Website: bh-photo
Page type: receipt
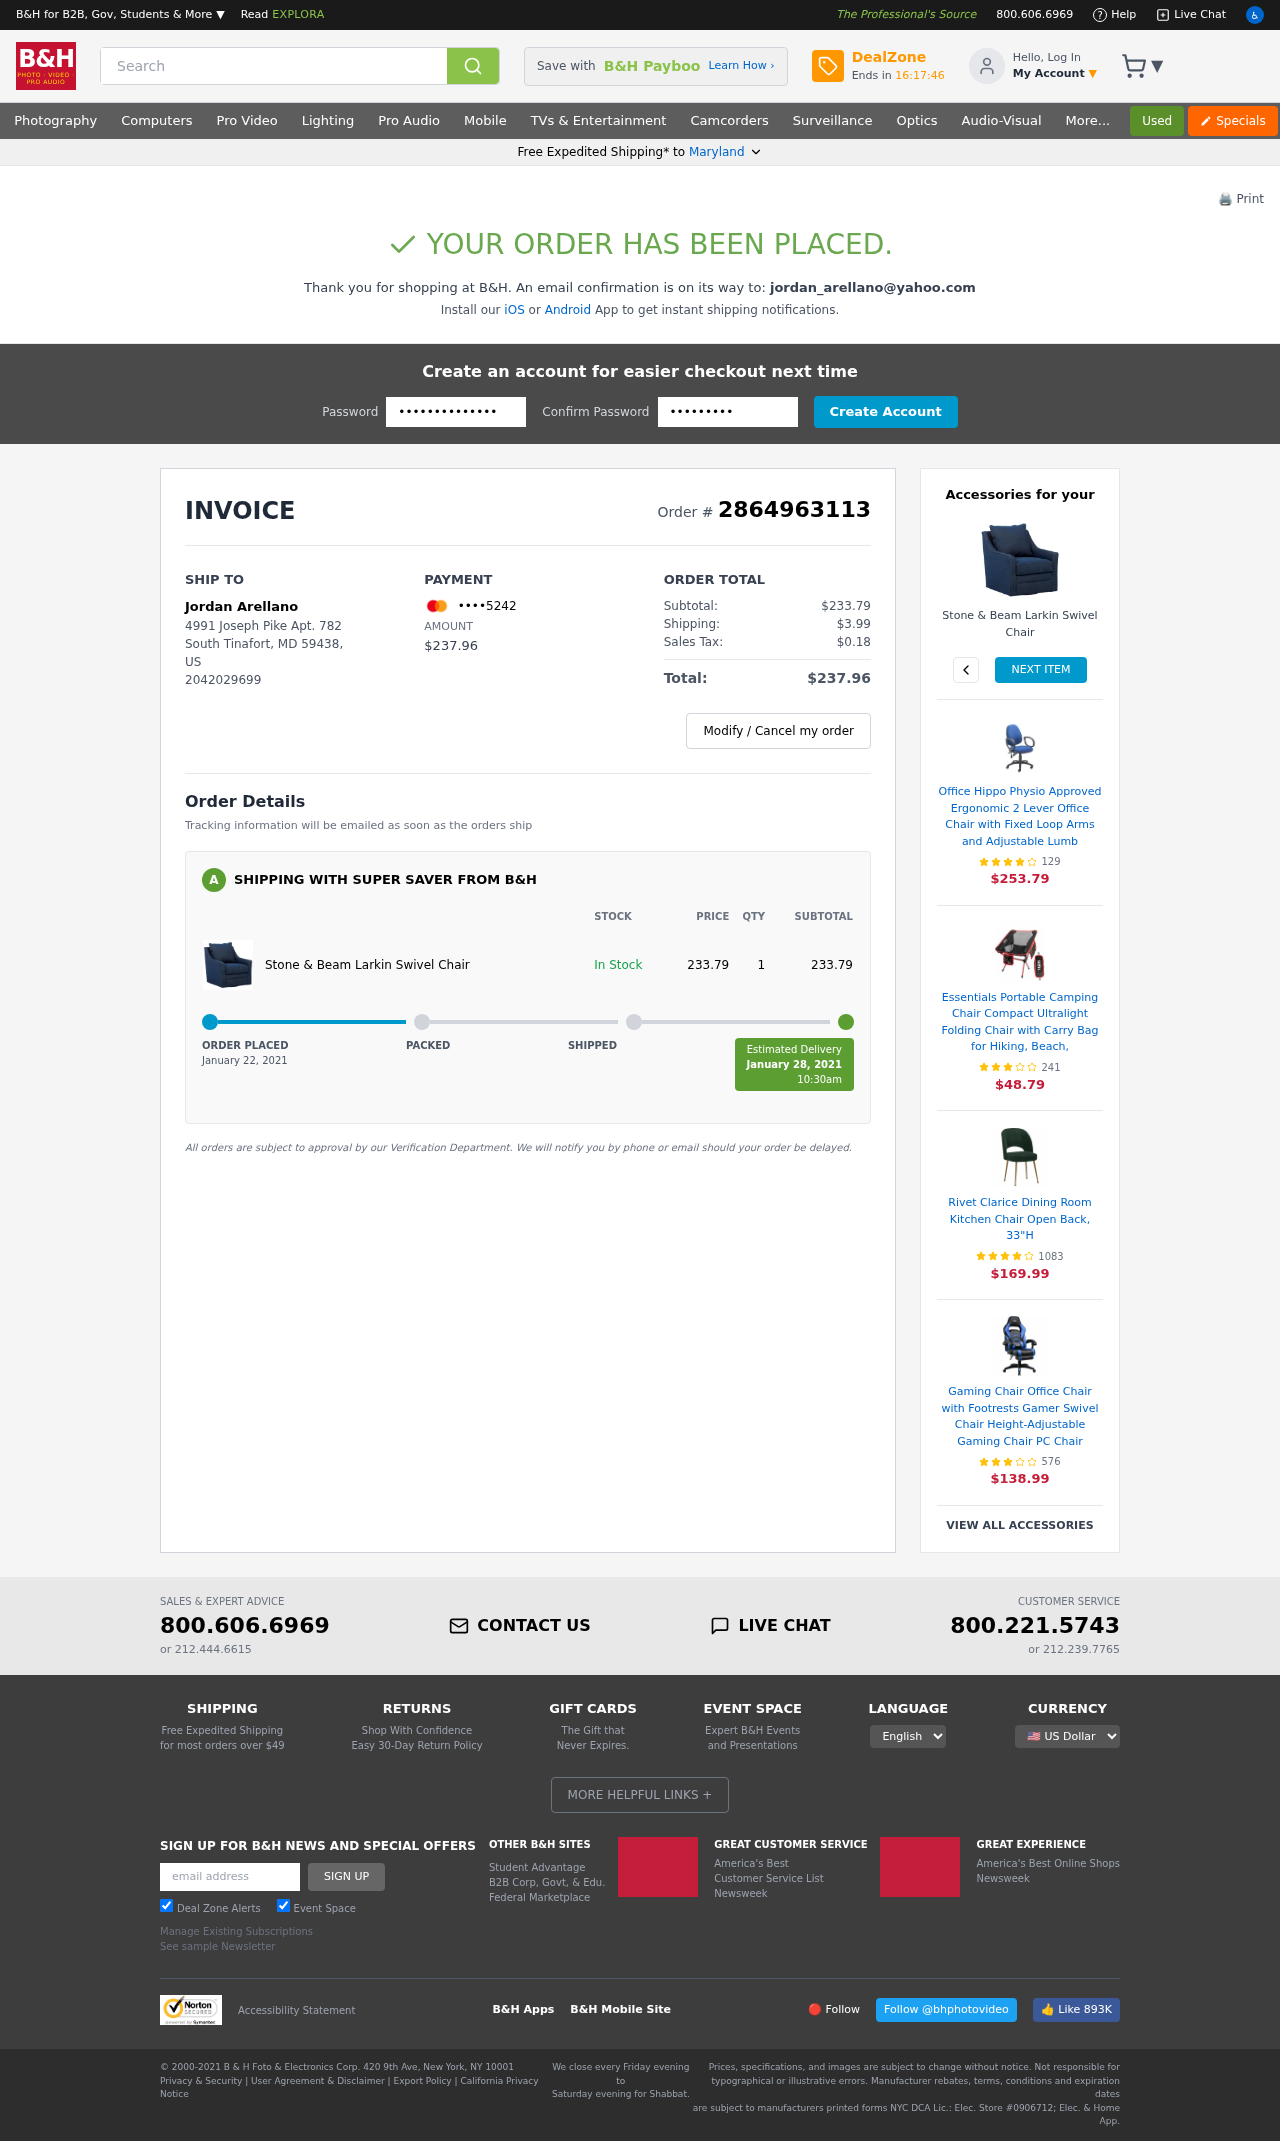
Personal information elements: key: PII_CARD_LAST4
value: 5242
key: PII_CITY
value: South Tinafort
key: PII_EMAIL
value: jordan_arellano@yahoo.com
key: PII_FULLNAME
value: Jordan Arellano
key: PII_PHONE
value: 2042029699
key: PII_POSTCODE
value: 59438
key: PII_STATE
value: Maryland
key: PII_STATE_ABBR
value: MD
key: PII_STREET
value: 4991 Joseph Pike Apt. 782
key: PII_COUNTRY_CODE
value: US
Product elements: key: PRODUCT1_NAME
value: Stone & Beam Larkin Swivel Chair
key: PRODUCT1_PRICE
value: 233.79
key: PRODUCT1_QUANTITY
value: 1
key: PRODUCT1_NAME2
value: Stone & Beam Larkin Swivel Chair
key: PRODUCT2_NAME
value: Office Hippo Physio Approved Ergonomic 2 Lever Office Chair with Fixed Loop Arms and Adjustable Lumb
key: PRODUCT2_NUM_RATINGS
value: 129
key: PRODUCT2_PRICE
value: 253.79
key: PRODUCT3_NAME
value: Essentials Portable Camping Chair Compact Ultralight Folding Chair with Carry Bag for Hiking, Beach,
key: PRODUCT3_NUM_RATINGS
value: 241
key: PRODUCT3_PRICE
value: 48.79
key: PRODUCT4_NAME
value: Rivet Clarice Dining Room Kitchen Chair Open Back, 33"H
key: PRODUCT4_NUM_RATINGS
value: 1083
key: PRODUCT4_PRICE
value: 169.99
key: PRODUCT5_NAME
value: Gaming Chair Office Chair with Footrests Gamer Swivel Chair Height-Adjustable Gaming Chair PC Chair
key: PRODUCT5_NUM_RATINGS
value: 576
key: PRODUCT5_PRICE
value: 138.99
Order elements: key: ORDER_ID
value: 2864963113
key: ORDER_TOTAL
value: $237.96
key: ORDER_SUBTOTAL
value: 233.79
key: ORDER_SUBTOTAL
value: $233.79
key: ORDER_SHIPPING_COST
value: $3.99
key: ORDER_TAX
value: $0.18
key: ORDER_DATE
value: January 22, 2021
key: ORDER_DELIVERY_DATE
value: January 28, 2021
Search elements: key: HEADER_SEARCH
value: Search